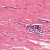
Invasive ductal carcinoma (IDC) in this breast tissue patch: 0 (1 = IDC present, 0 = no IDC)